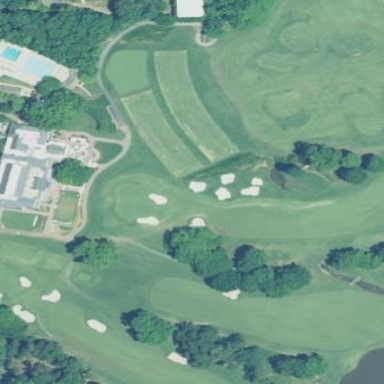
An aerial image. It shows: Golf fairway surrounded by grass.